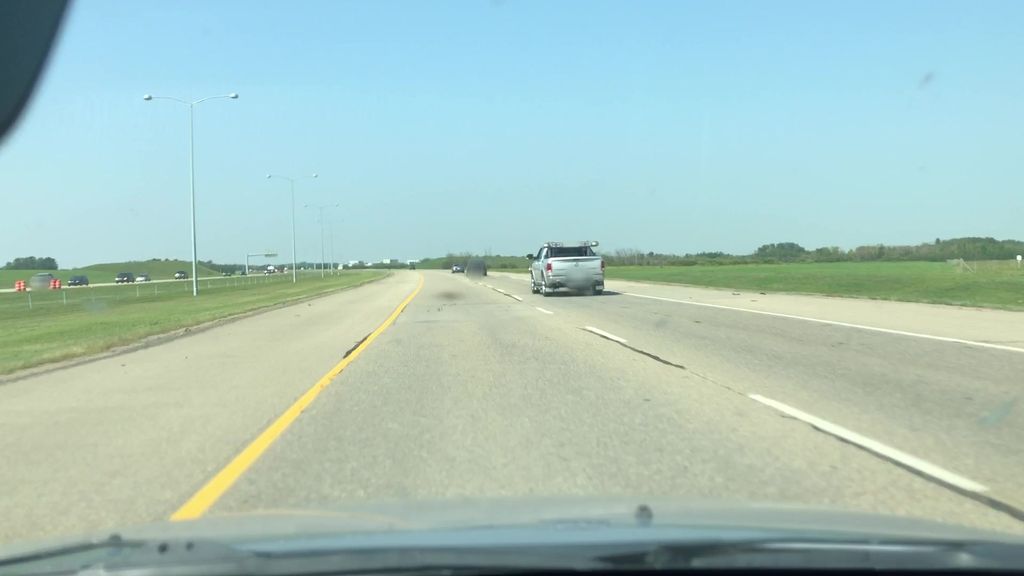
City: edmonton